Aerial crown-view tile of a tropical tree (Barro Colorado Island, Panama), acquired 20241216:
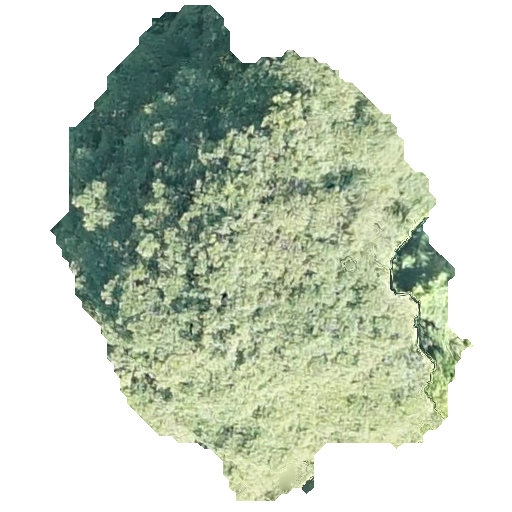
Species: Tabebuia rosea
GBIF accepted scientific name: Tabebuia rosea
Crown area: 195.046 m²